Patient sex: M
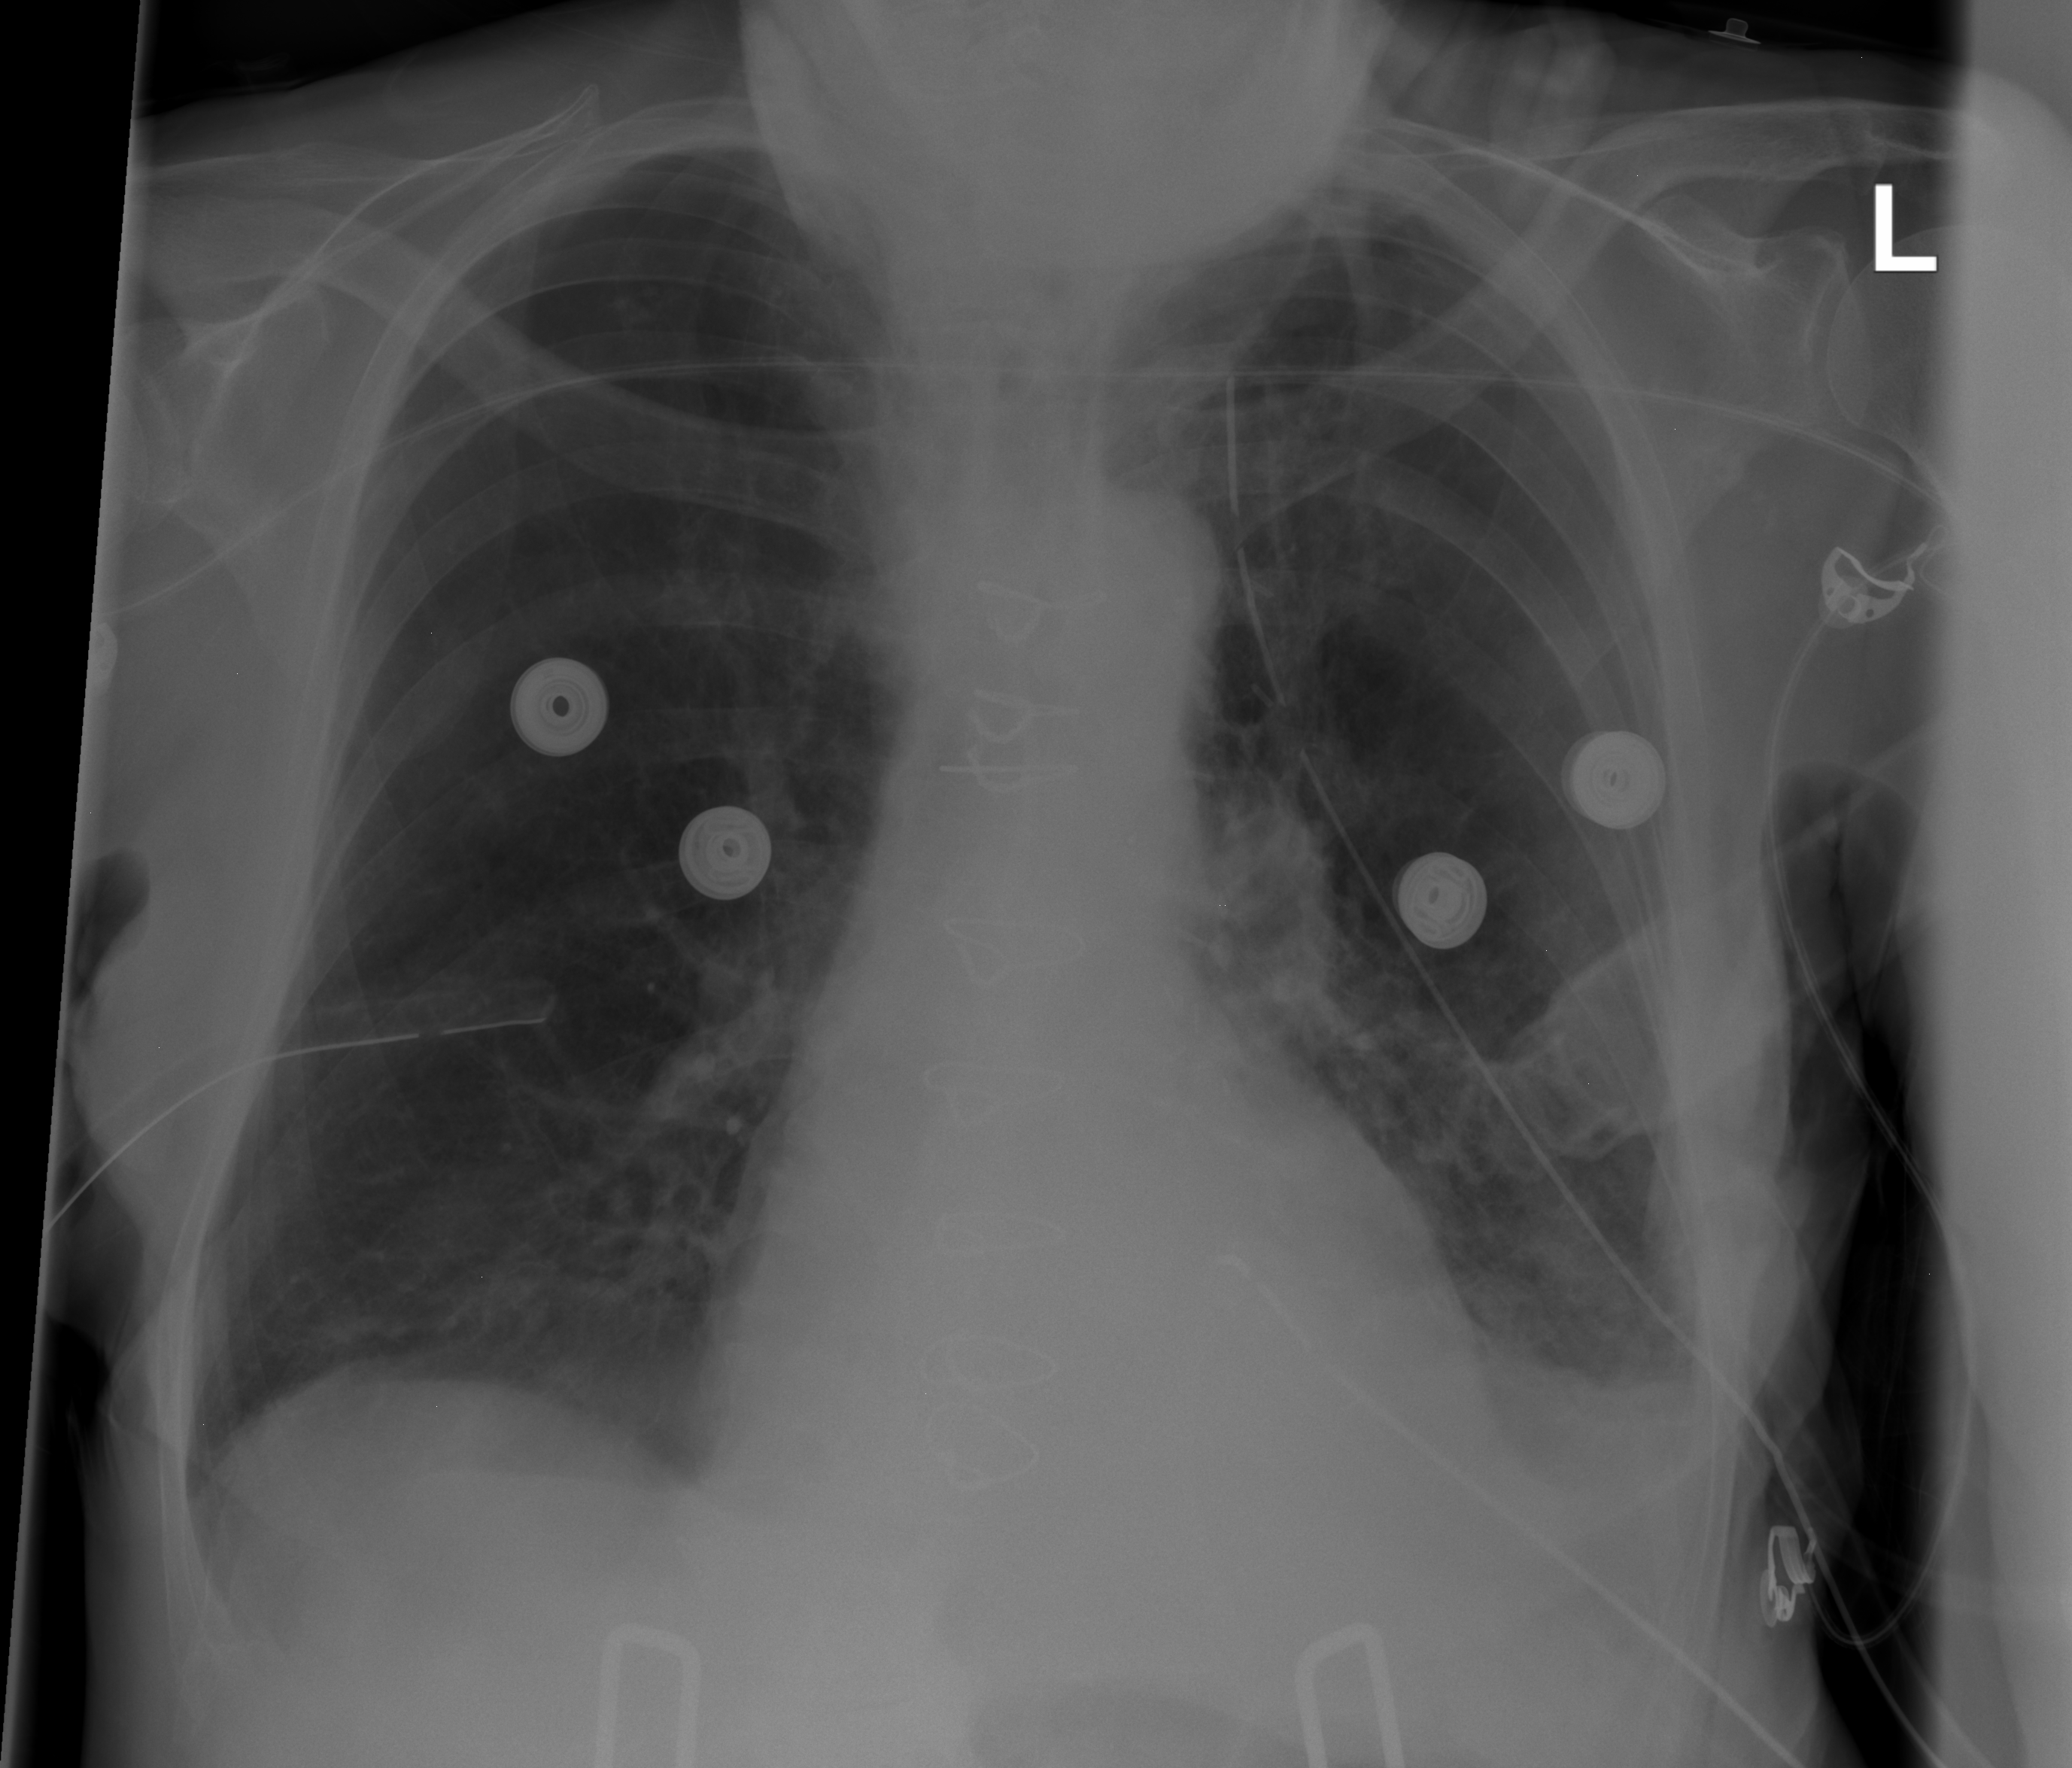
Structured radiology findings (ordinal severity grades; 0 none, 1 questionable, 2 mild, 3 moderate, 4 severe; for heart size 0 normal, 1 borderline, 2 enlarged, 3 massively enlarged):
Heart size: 0
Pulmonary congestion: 0
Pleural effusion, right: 0
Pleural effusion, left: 2
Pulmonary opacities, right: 0
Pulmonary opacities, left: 0
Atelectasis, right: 0
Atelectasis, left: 2